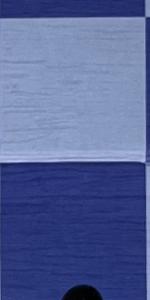
Label: Empty